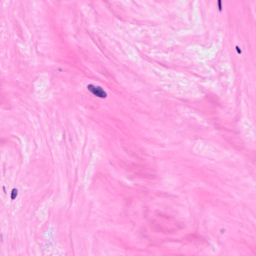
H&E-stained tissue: Breast